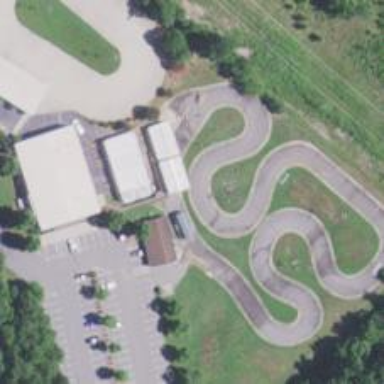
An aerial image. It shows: Raceway for motor sports.